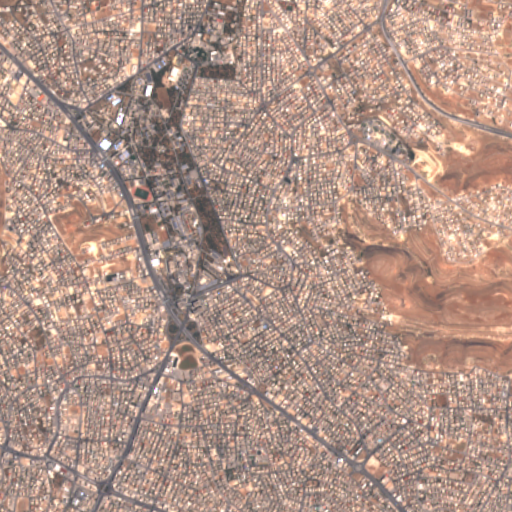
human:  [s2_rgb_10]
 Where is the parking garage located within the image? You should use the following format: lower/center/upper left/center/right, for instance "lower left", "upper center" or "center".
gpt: The parking garage is located in the upper left of the image.
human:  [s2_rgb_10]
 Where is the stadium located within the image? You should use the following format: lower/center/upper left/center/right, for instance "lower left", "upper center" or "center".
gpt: The stadium is located in the center left of the image.
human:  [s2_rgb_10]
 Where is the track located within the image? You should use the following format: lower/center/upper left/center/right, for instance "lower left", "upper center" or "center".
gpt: There is no track in the image.